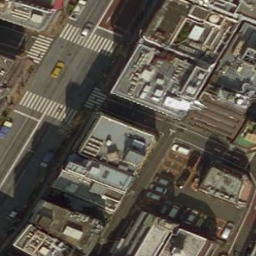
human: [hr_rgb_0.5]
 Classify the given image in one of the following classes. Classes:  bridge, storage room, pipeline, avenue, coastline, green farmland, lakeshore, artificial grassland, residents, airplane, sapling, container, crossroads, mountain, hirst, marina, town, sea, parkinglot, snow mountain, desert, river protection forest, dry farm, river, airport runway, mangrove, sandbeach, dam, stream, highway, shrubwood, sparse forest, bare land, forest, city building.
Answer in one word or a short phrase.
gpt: city building